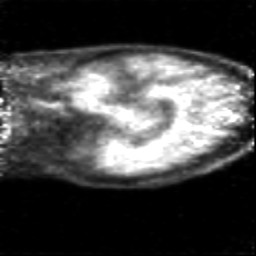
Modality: PET
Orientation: sagittal
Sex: female
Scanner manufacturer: siemens